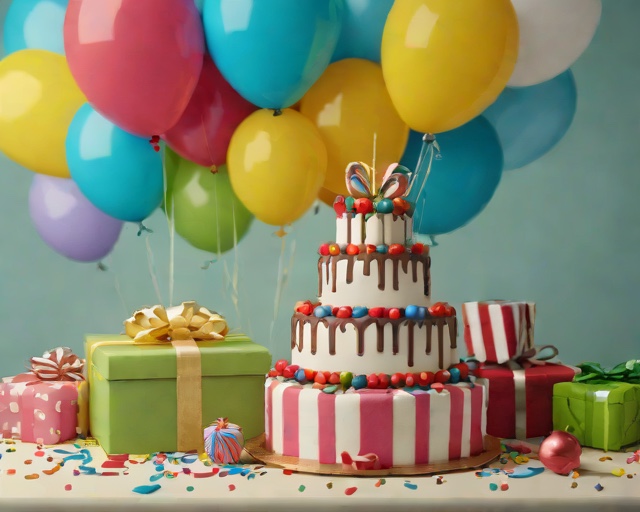
Category: Birthday